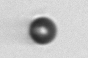
Label: bead